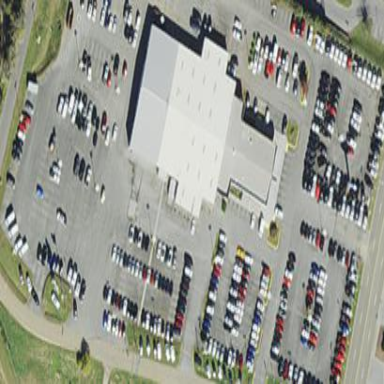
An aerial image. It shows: Car shop building.